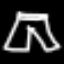
Label: pants